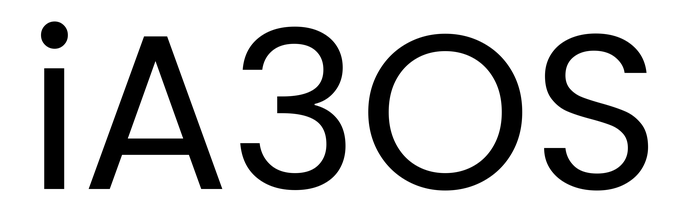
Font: Poppins-Regular